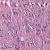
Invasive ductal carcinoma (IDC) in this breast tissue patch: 1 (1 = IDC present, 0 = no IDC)